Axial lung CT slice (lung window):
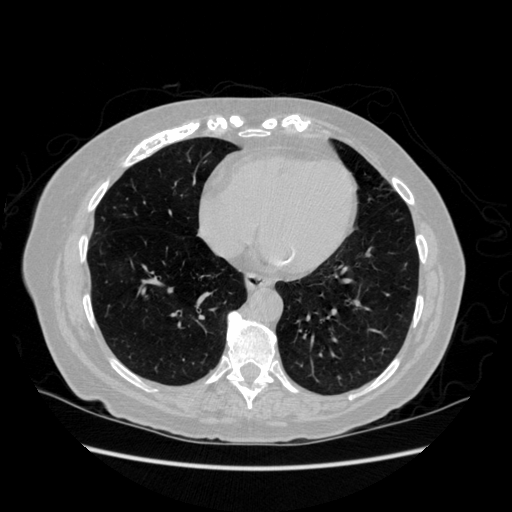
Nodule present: no